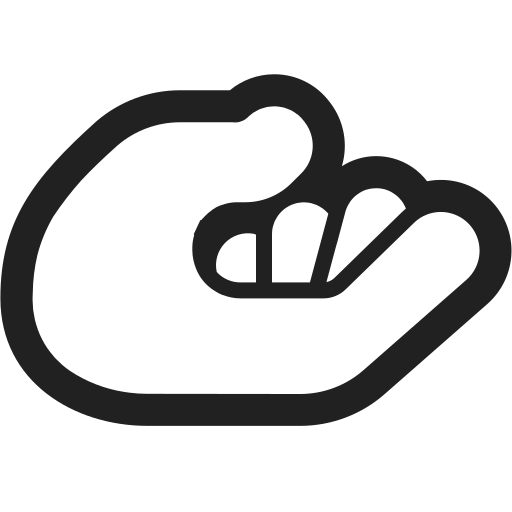
palm up hand high contrast default